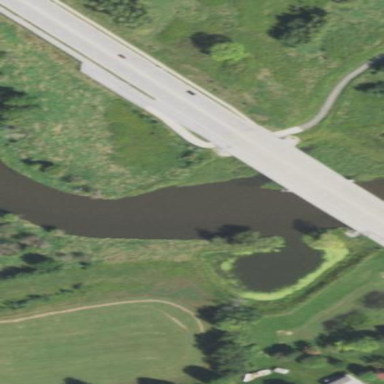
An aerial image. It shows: Man-made bridge.